Interaction volume radius: 5 \u00c5
Interaction volume height: 15 \u00c5
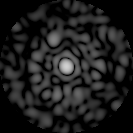
Disorder parameter: 0.832